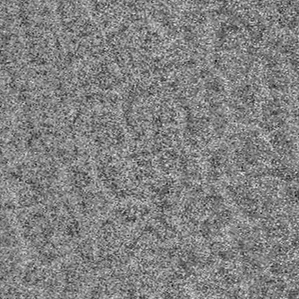
Label: frost